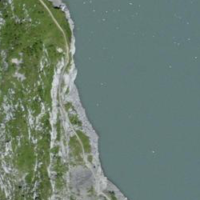
EUNIS habitat code: 14
Species observed at this site:
Dryas octopetala
Bartsia alpina